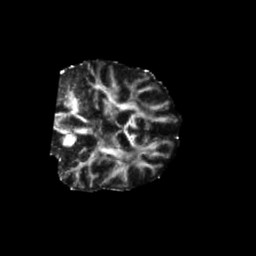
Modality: FA
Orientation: coronal
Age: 75
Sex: male
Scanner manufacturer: siemens
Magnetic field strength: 3 T
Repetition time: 5.25 s
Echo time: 0.08 s